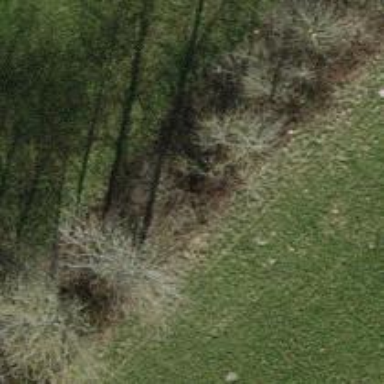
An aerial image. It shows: Single tag "natural: tree."